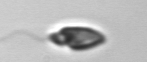
Label: Katodinium_or_Torodinium